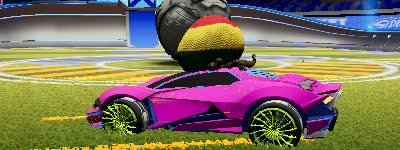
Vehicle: werewolf